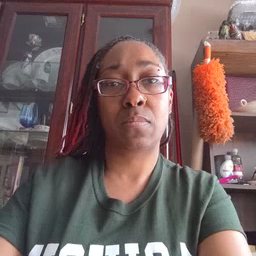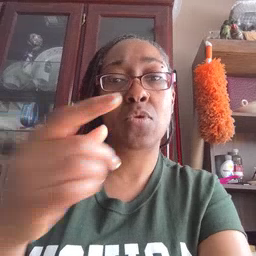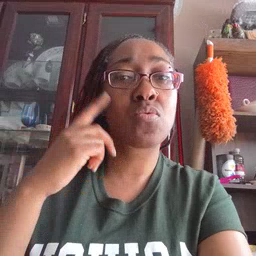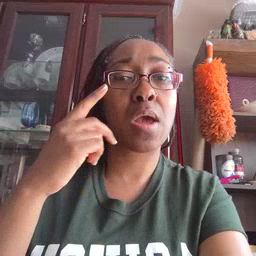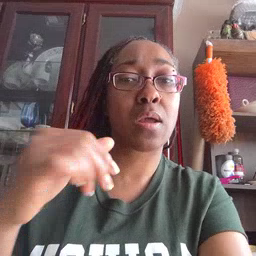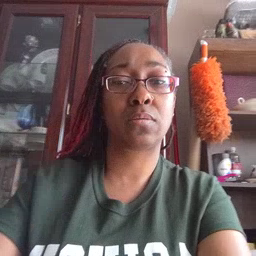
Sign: cry